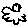
Label: bird